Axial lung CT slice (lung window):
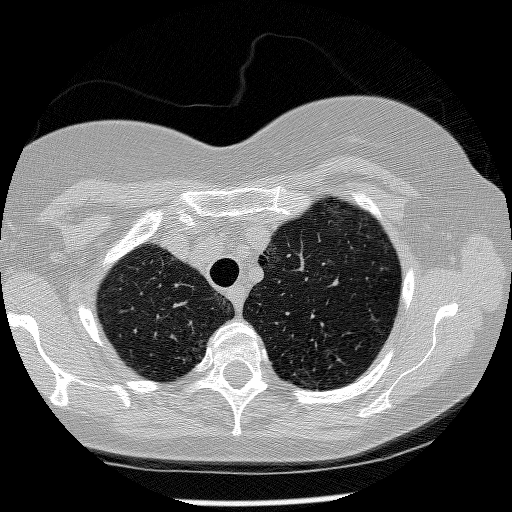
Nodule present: no